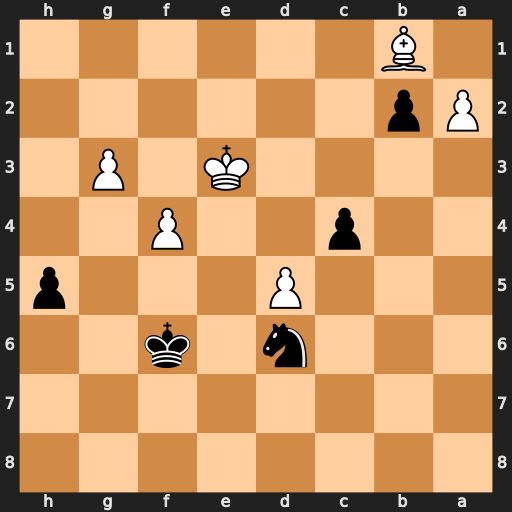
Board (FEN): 8/8/3n1k2/3P3p/2p2P2/4K1P1/Pp6/1B6
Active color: b
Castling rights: -
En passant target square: -
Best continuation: Nf5+ Ke2 Nxg3+